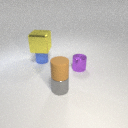
small gray metal cylinder below small brown rubber cylinder